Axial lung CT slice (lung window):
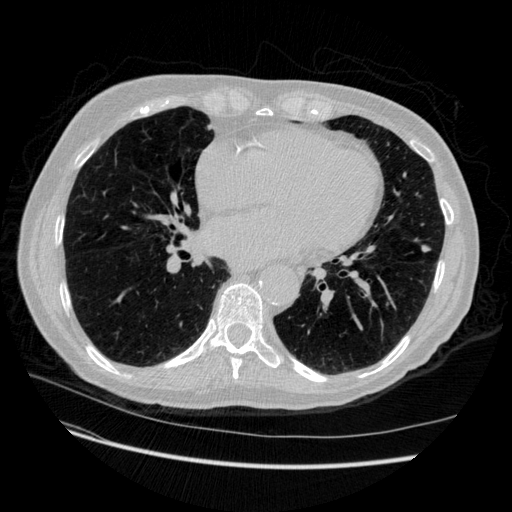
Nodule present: yes
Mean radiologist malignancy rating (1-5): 3.333